Field crop: maize
Growth stage: 2
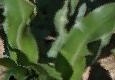
Species: maize